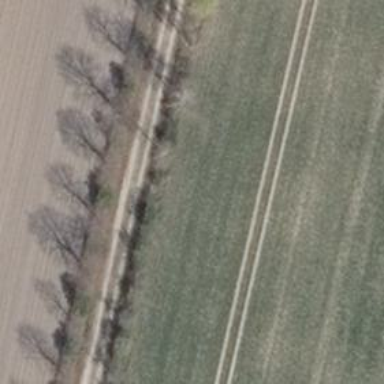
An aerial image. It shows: Row of trees in natural setting.